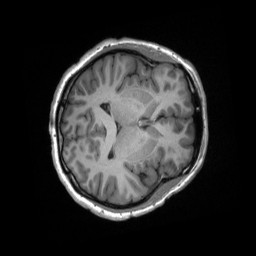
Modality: T1w
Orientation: axial
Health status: healthy
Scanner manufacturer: siemens
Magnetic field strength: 3 T
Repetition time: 2.3 s
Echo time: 0.00228 s